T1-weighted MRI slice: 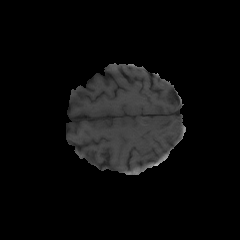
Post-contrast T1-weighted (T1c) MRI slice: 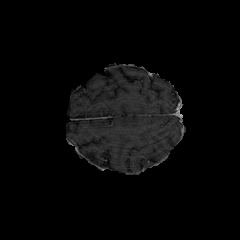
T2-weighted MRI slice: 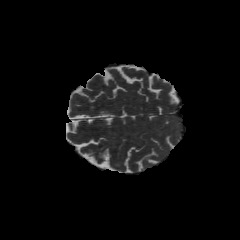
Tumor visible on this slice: no